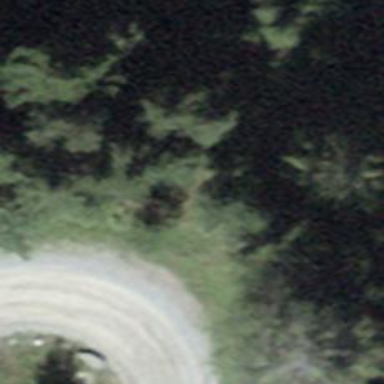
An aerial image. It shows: Path.